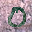
Label: 0